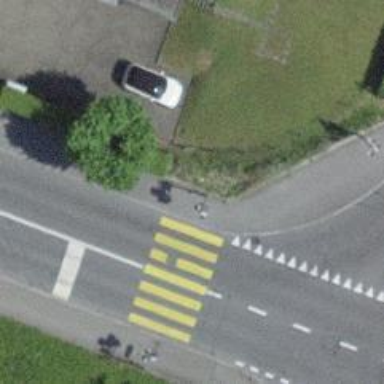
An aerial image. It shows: Kerb barrier.